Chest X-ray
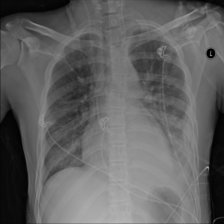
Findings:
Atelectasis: negative
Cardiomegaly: negative
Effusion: negative
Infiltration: negative
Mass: negative
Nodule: positive
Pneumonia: negative
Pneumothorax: negative
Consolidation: negative
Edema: negative
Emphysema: negative
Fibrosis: negative
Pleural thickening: negative
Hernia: negative